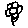
Label: flower